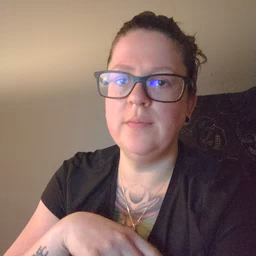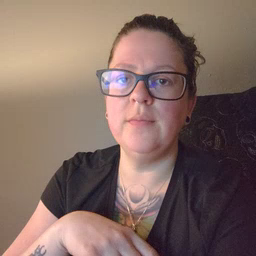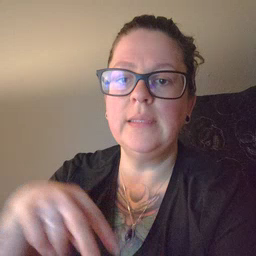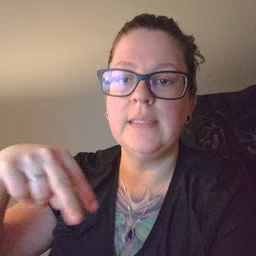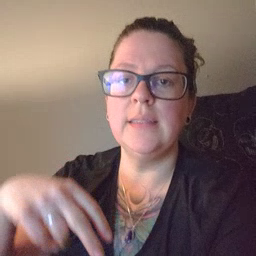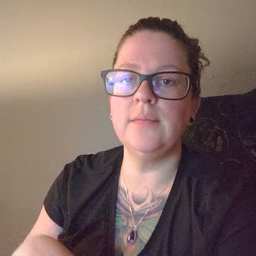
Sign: dance